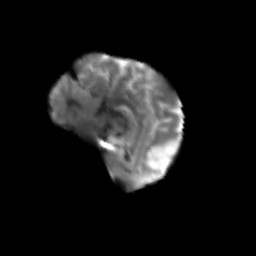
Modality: T2w
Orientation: sagittal
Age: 74
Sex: female
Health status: ill
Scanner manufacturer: siemens
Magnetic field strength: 3 T
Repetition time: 8.7 s
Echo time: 0.11 s